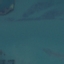
Land use / land cover class: SeaLake